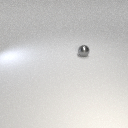
small gray metal sphere